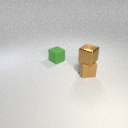
small brown rubber cube in front of small green rubber cube